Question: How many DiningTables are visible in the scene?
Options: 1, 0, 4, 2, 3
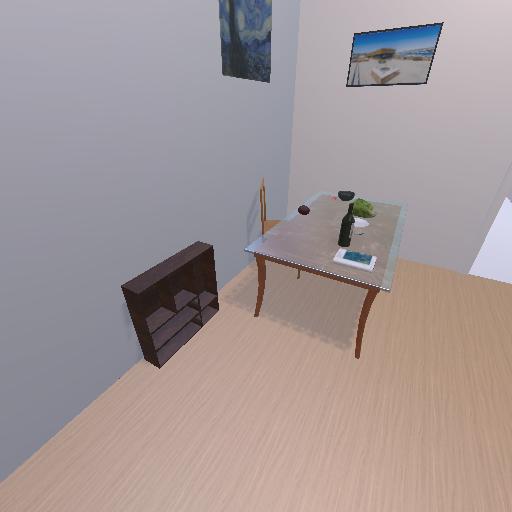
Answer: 1